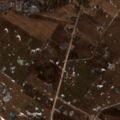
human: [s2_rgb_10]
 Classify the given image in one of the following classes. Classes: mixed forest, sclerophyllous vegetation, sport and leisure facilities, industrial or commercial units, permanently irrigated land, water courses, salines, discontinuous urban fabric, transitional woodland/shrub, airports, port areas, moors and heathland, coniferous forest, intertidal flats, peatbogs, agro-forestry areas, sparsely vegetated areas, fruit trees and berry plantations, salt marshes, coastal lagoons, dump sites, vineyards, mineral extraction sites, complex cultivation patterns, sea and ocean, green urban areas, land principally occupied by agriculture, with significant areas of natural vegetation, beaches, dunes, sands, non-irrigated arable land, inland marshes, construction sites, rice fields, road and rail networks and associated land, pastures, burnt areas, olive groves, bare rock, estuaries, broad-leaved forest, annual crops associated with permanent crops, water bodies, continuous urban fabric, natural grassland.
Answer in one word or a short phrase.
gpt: non-irrigated arable land, complex cultivation patterns, land principally occupied by agriculture, with significant areas of natural vegetation